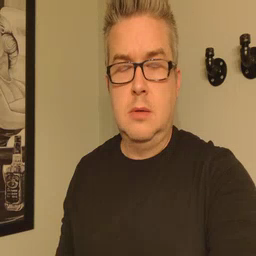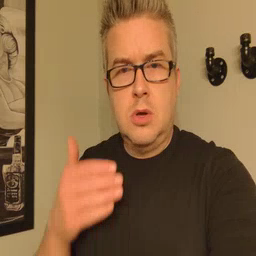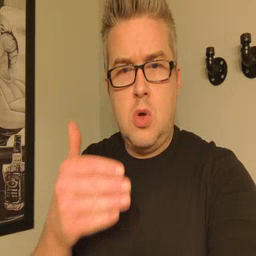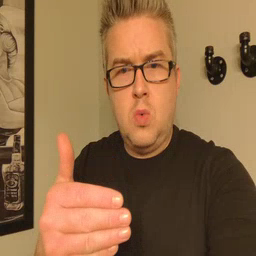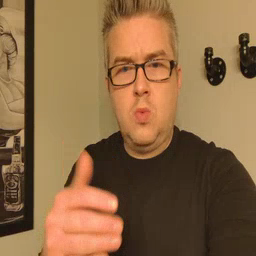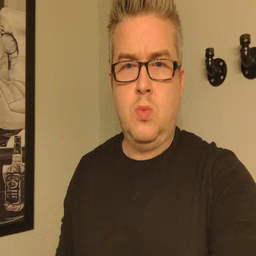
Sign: close